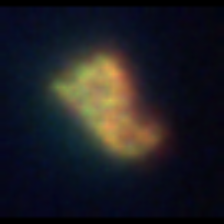
Taxon: Unknown_detritus
Group: Unknown